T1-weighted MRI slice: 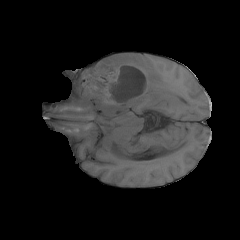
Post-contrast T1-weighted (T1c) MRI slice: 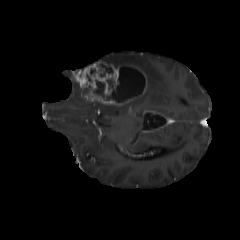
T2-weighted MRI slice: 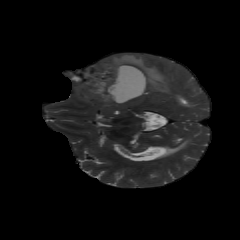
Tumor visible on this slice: yes